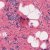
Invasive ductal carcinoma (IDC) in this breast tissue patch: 1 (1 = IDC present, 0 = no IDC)